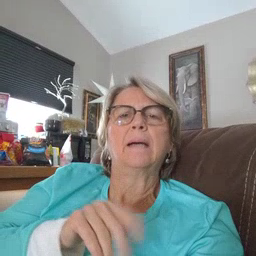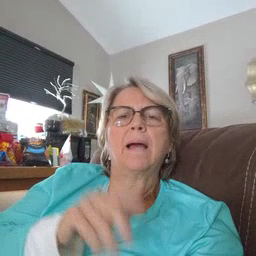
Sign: clean